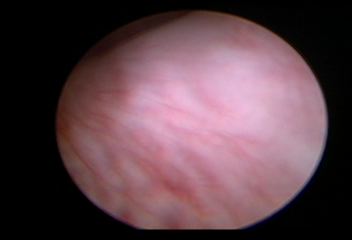
Modality: WLC
Class: Normal mucosa
Bladder cancer association: No